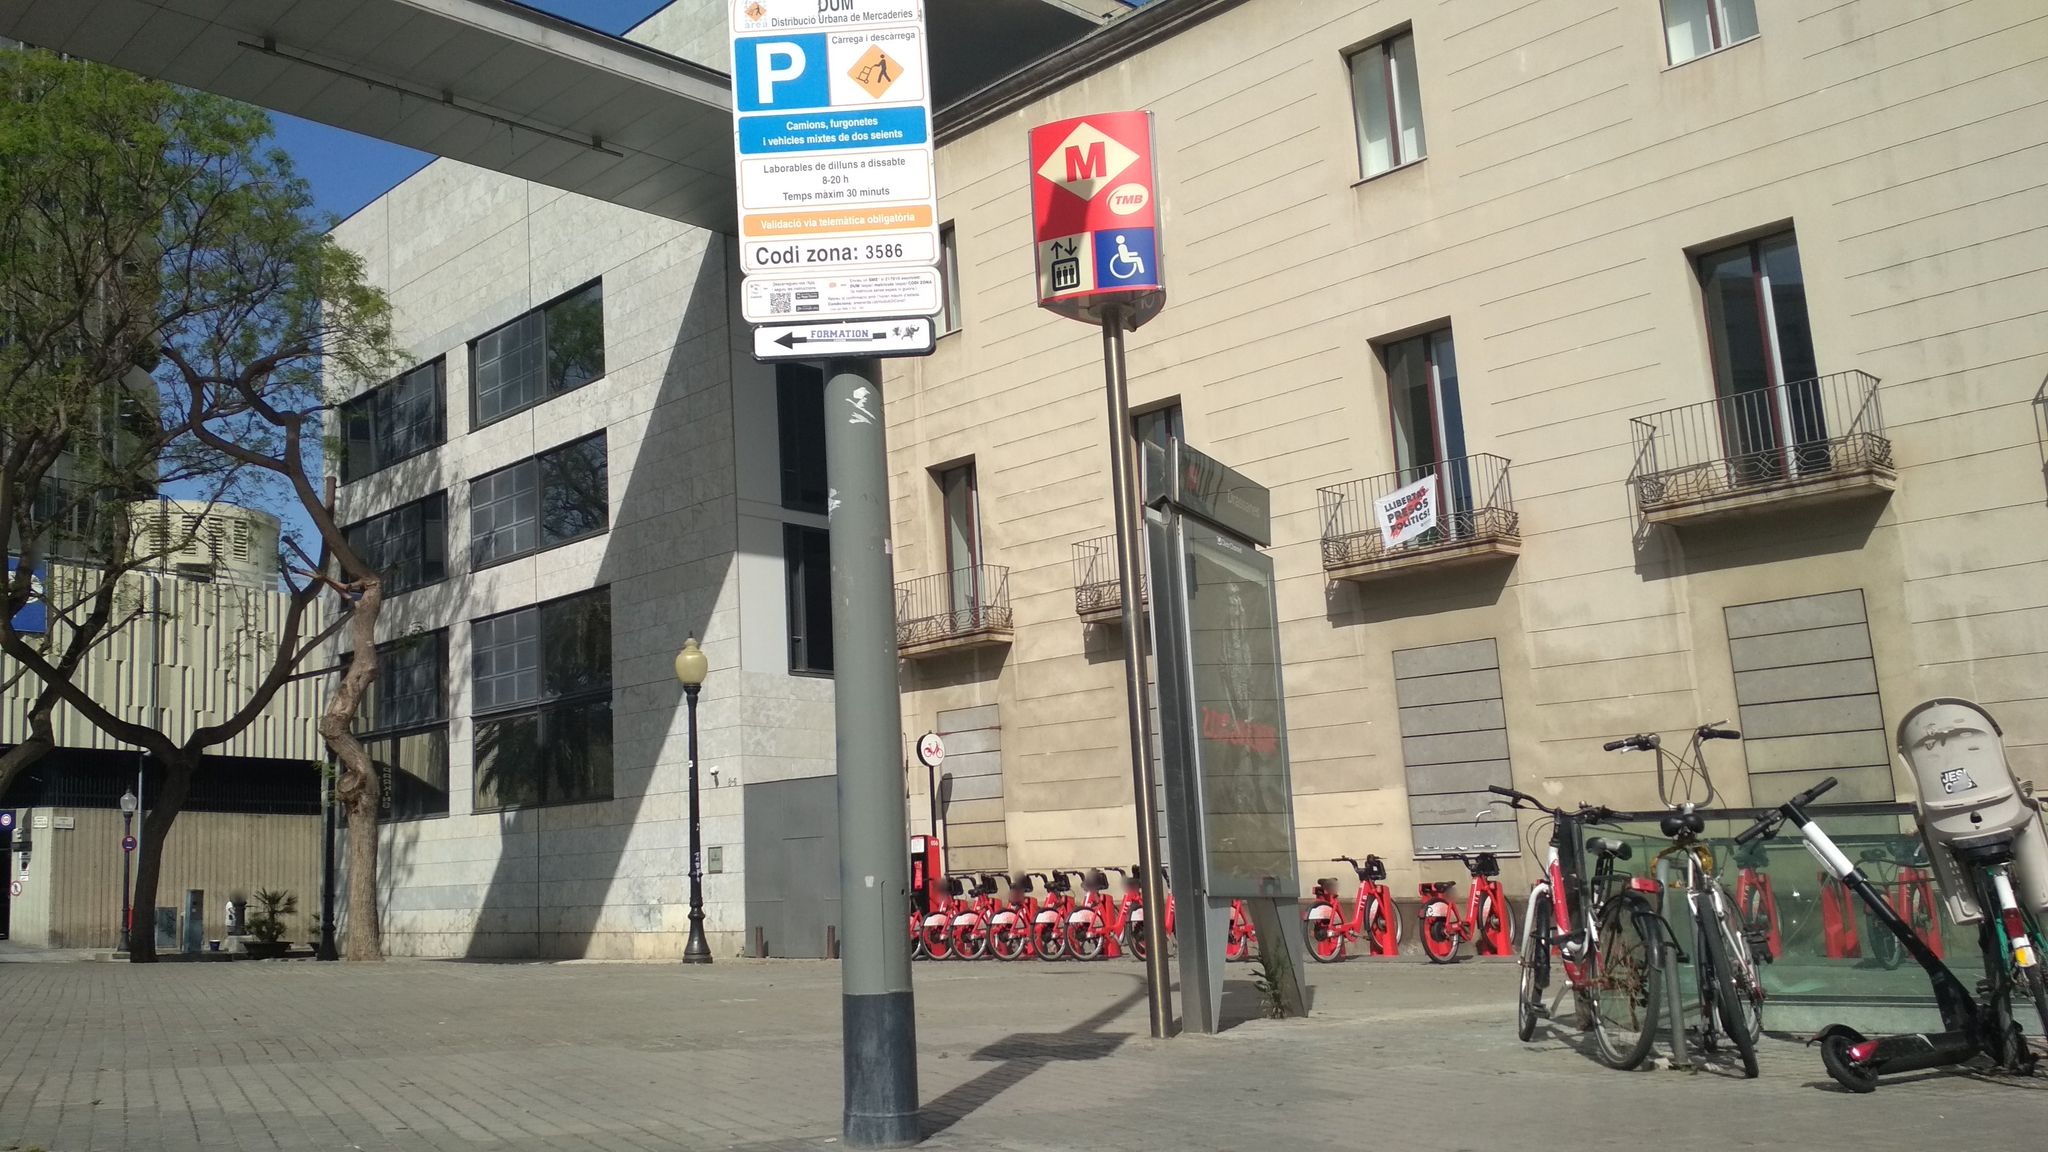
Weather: clear
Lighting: day
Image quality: good
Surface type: walking surface
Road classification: steps, footway, corridor
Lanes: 1
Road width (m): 10
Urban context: urban centre
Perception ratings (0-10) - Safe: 4.48, Lively: 7.73, Beautiful: 2.18, Boring: 4.89, Depressing: 4.21, Wealthy: 5.76